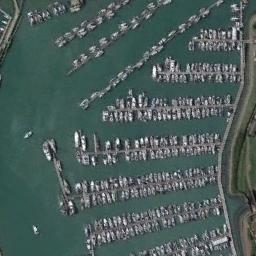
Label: harbor